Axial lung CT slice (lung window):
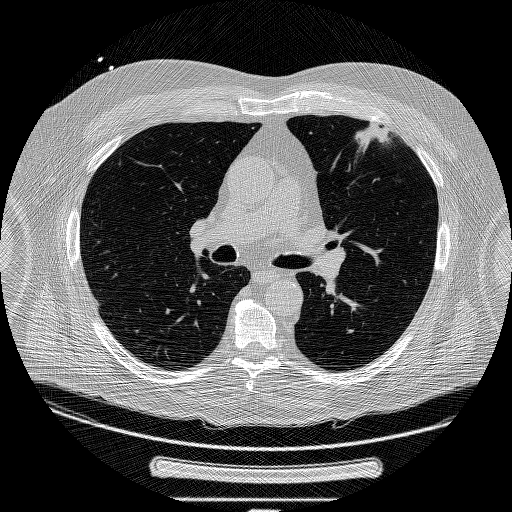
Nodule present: yes
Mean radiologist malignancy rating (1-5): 5